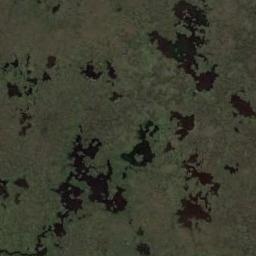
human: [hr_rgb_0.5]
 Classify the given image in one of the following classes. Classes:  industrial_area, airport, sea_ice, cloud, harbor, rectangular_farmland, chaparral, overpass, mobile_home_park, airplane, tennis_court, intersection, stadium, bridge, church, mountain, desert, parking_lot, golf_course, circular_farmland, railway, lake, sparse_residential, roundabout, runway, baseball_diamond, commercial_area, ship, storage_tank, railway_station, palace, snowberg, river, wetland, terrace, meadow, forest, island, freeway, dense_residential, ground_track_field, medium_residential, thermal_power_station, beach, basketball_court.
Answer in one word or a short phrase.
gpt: wetland